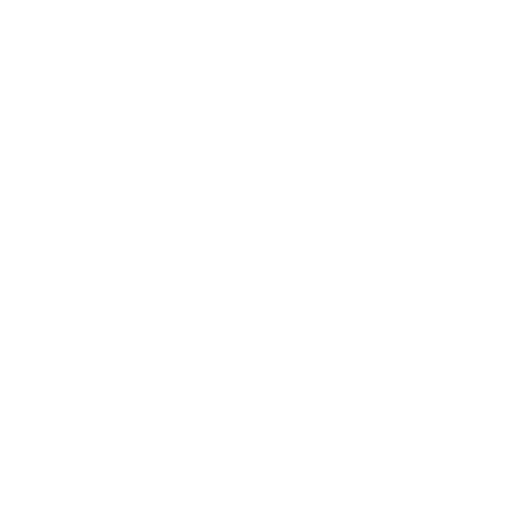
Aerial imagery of island in Alaska named Hub Rock containing only unknown